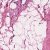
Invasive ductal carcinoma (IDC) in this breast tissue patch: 1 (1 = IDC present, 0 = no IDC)